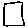
Label: square